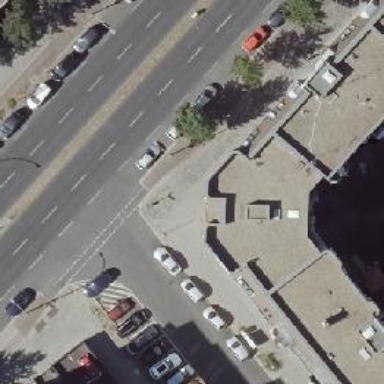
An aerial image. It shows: Footway tunnel passing through building.